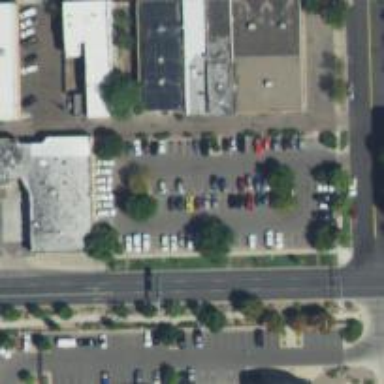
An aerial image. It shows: Parking space is available.